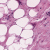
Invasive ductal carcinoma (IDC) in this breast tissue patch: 0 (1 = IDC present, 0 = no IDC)